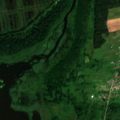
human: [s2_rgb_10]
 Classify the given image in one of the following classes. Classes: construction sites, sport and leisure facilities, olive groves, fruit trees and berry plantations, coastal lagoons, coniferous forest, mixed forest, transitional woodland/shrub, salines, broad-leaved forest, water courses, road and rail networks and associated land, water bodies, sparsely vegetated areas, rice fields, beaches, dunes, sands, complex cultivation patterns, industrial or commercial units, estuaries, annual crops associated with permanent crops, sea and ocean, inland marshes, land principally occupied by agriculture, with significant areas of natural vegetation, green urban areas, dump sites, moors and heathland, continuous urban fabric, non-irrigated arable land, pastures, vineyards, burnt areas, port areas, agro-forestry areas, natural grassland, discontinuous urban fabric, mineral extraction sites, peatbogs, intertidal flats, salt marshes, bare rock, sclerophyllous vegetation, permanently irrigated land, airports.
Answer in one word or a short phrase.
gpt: complex cultivation patterns, land principally occupied by agriculture, with significant areas of natural vegetation, broad-leaved forest, coniferous forest, inland marshes, peatbogs, water bodies